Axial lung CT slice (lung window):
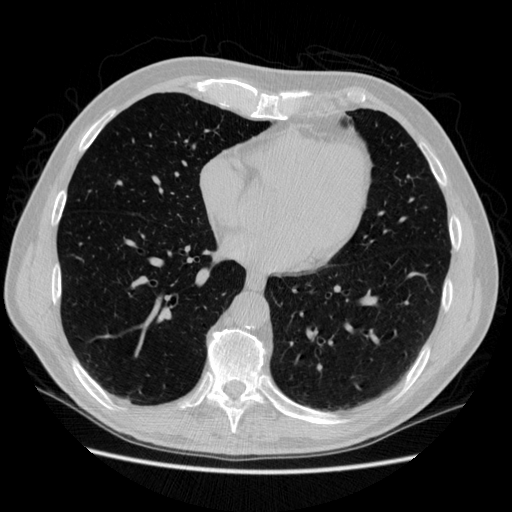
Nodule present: no